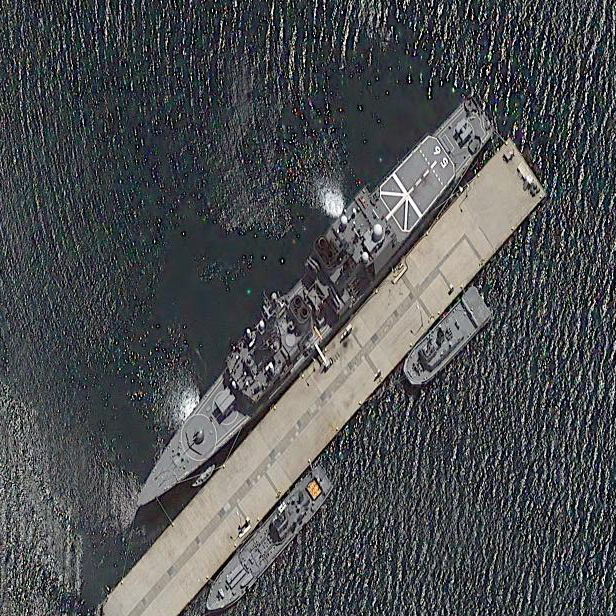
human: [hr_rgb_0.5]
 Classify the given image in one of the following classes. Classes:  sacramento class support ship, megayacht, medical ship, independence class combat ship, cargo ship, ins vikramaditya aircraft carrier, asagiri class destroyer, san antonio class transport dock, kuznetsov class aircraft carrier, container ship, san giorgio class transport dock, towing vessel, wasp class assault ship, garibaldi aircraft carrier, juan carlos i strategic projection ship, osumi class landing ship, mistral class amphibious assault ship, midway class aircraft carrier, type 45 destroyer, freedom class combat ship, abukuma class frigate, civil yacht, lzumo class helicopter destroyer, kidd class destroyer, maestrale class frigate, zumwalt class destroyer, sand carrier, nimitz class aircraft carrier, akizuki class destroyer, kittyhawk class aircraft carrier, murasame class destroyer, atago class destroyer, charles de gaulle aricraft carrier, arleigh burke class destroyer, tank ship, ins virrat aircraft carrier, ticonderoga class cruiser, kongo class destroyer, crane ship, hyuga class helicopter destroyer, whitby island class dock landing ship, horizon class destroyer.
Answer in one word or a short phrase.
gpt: Asagiri class destroyer